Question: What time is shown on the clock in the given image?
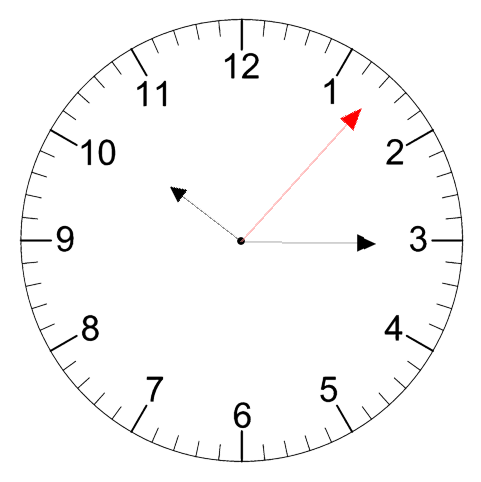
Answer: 10:15:07